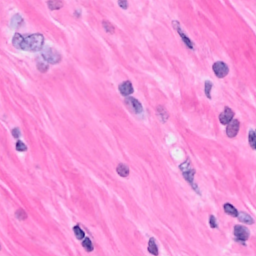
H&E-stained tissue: Breast